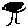
Label: tree